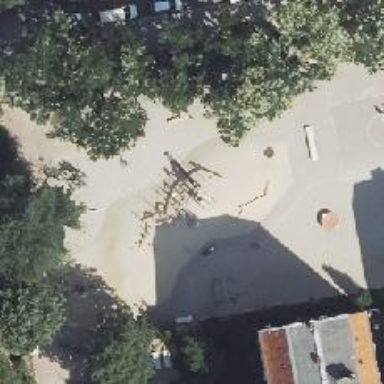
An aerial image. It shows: Playground featuring climbing frame.